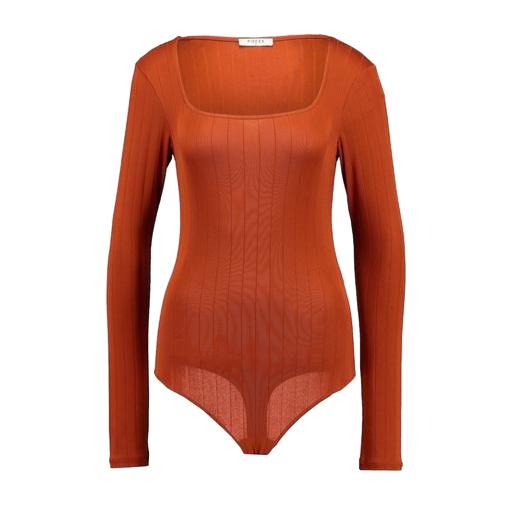
square neck, bright orange and long sleeves, multicolor vero moda rust high neck blouse, white background